Question: Here's my design as is

I want a constraint that will ensure only (at most) one result of
'''
select ID
from A a, B b
where a.ID = b.PartialKey_Ref_A
and a.PartCandidateB = 'valueA'
and b.PartialKeyB = 'valueB'
'''
Incidentally (perhaps changes the optimal design) I want at most one result from
'''
select ID
from A
where PartCandidateA = 'valueA2'
and PartCandidateB = 'valueB2'
'''
How can I enforce the constraint and optimize the design?
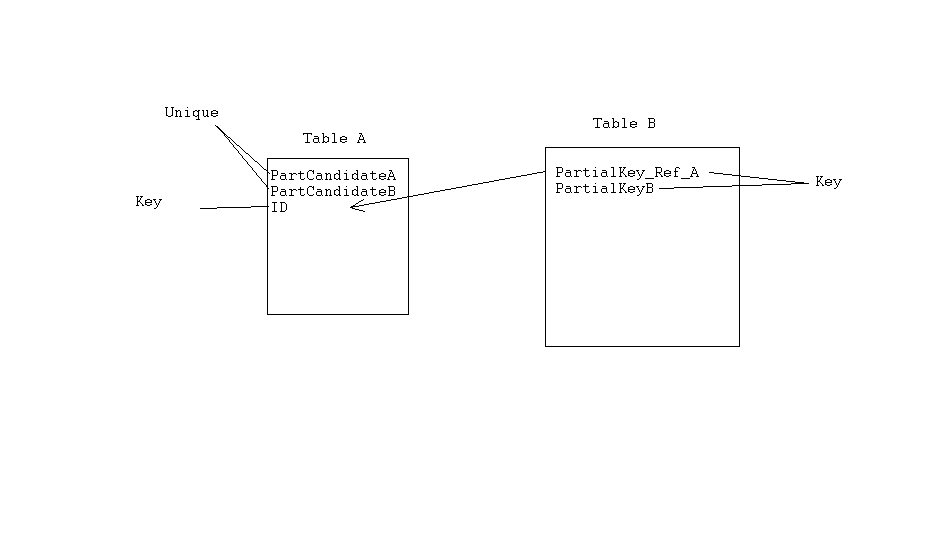
Answer: I assume that where you write 'Key', you mean Unique or Primary Key. And that 'ID' means a surrogate (auto-generated) identifier. With these assumptions, the two tables are in '1:n' relationship and you could change them into:
'''
Table A
-------
PartCandidateA
PartCandidateB
ID
PRIMARY KEY (ID)
UNIQUE KEY (PartCandidateA, PartCandidateB) --- or PRIMARY if you drop the ID
--- this is your second constraint
Table B
-------
PartCandidateA
PartCandidateB
PartialKeyB
PRIMARY KEY (PartCandidateB, PartialKeyB) --- or UNIQUE
--- this is your first constraint
FOREIGN KEY (PartCandidateA, PartCandidateB)
REFERENCES A (PartCandidateA, PartCandidateB)
'''
---
So, your query to find the 'ID' will be written as:
'''
SELECT ID
FROM A a, B b
WHERE a.PartCandidateA = b.PartCandidateA
AND a.PartCandidateB = b.PartCandidateB
AND b.PartCandidateB = 'valueA'
AND b.PartialKeyB = 'valueB'
'''